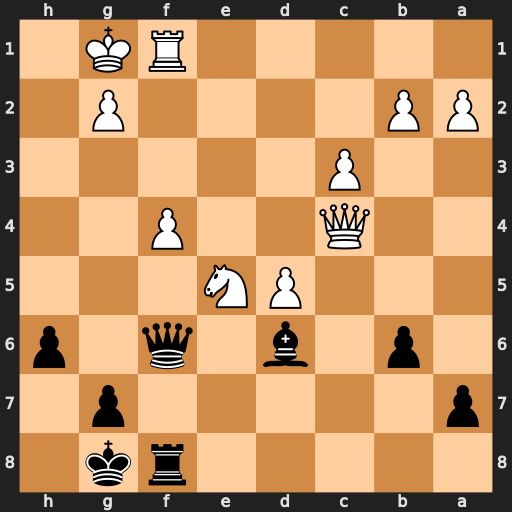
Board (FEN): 5rk1/p5p1/1p1b1q1p/3PN3/2Q2P2/2P5/PP4P1/5RK1
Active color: b
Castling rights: -
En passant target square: -
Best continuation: Bc5+ Qxc5 bxc5